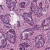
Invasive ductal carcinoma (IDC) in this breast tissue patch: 1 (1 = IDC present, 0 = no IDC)